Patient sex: M
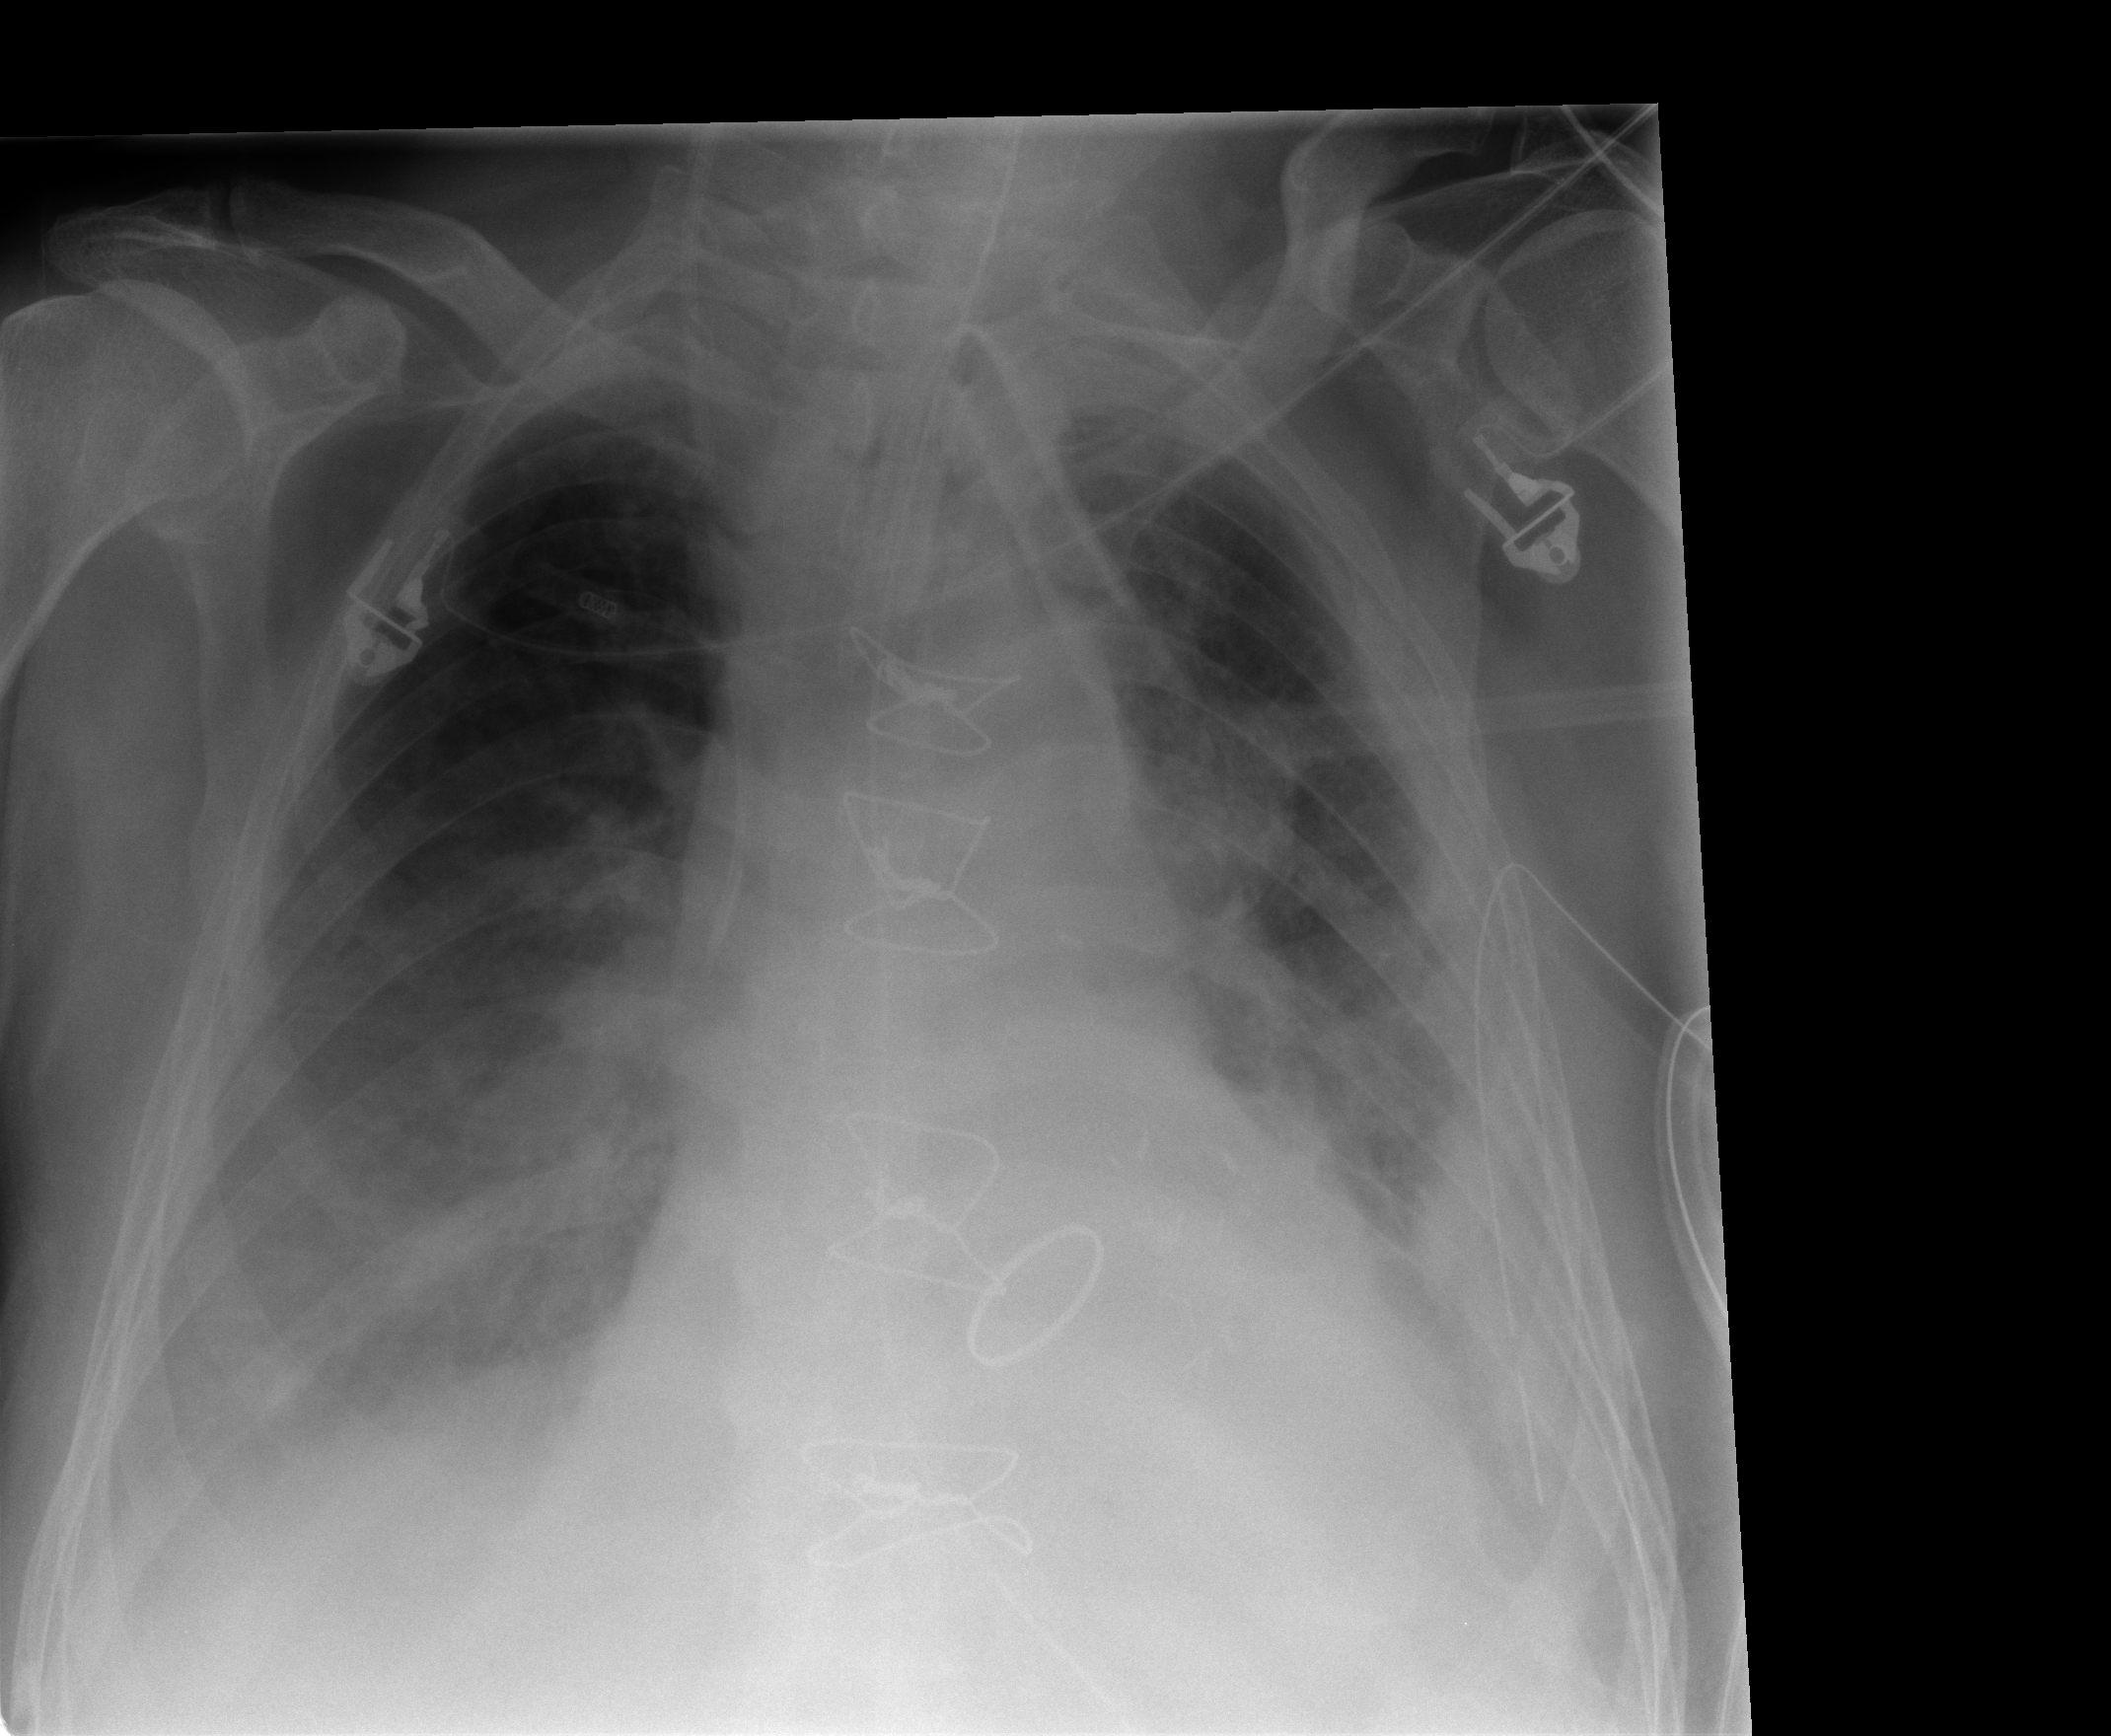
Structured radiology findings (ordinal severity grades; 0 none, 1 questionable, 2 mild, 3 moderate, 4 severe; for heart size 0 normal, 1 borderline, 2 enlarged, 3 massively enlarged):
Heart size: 1
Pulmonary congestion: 1
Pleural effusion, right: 2
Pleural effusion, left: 2
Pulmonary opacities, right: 1
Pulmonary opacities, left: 2
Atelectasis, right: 2
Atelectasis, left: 2